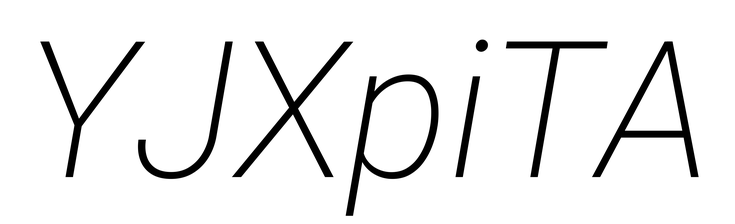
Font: Roboto-Italic_ExtraLight_Italic